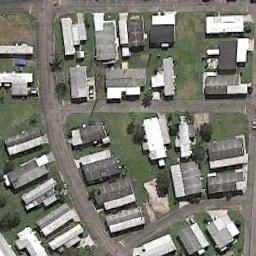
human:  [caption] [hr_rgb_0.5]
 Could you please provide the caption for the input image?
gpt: The mobile home park is on the grass next to the road .

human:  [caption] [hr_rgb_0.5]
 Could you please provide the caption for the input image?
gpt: Many buildings are in the mobile home park .

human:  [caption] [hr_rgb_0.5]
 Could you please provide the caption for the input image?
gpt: The mobile home park has some mobile homes of different sizes on the grass and some roads go through the mobile home park .

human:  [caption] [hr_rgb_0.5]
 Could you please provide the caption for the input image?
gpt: There are three rows of mobile homes .

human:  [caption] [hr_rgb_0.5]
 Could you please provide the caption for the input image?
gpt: There are some black and white buildings in the mobile home park .